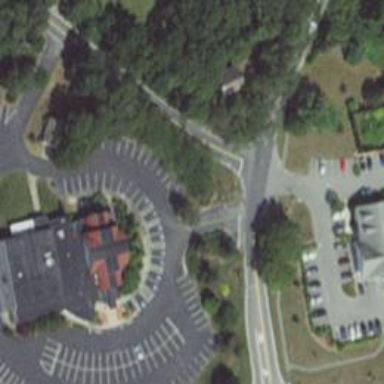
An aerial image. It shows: Parking space is available.